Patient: sex F, age 60
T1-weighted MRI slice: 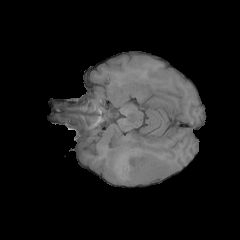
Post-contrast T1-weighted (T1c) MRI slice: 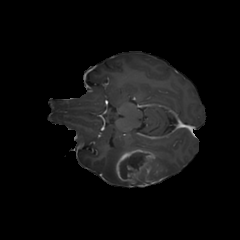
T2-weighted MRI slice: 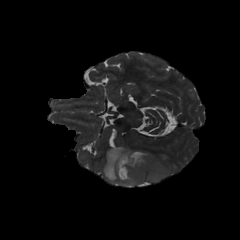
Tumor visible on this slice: yes
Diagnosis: Glioblastoma, IDH-wildtype
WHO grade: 4